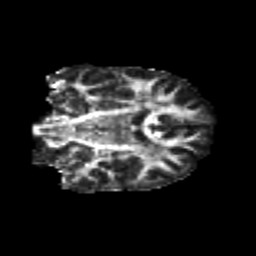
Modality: FA
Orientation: coronal
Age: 22
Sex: female
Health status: healthy
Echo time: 0.074 s